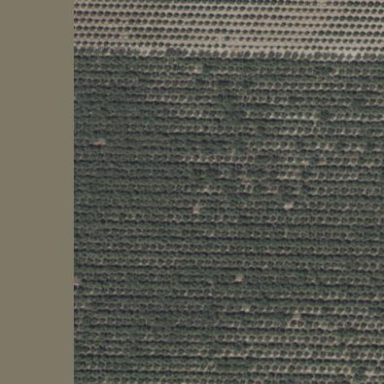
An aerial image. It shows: Orchard filled with almond trees.